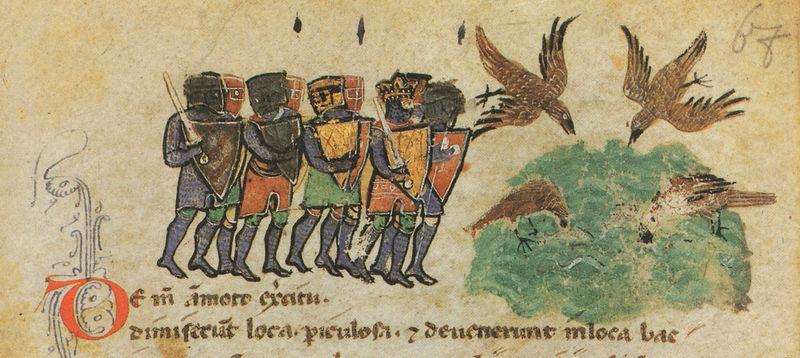
Titel: Alexanderroman
Institution: Leipzig, Stadtbibliothek
Schlagwörter: adler, blau, wasser, gelb, grün, bunt, orange, gras, rot, arm, vögel, boden, weiher, beine, füße, schrift, wellen, knie, schild, buch, schilder, schwert, schwerter, ritter, rüstung, wappen, fisch, helme, mittelalter, visier, handschrift, latein, schilde, buchmalerei, glb, kettenhemd, buchzeichnung, alexanderroman, viesier, mit waffen auf spatzen